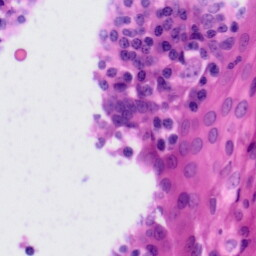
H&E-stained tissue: Tonsil